【题型】解答题　【知识点】解析几何　【难度】hard
（2024·奉贤区三模）如图1：已知椭圆 $\Gamma$ 的方程为 $\dfrac{x^2{a^2} + \dfrac{y^2}{b^2} = 1 (a > b > 0)$ 和椭圆 $\tau: \dfrac{x^2{4} + \dfrac{y^2}{2} = 1$，其中 $A$, $B$ 分别是椭圆 $\tau$ 的左右顶点.

\vspace{1em}

\noindent （1）若 $A$, $B$ 恰好为椭圆 $\Gamma$ 的两个焦点，椭圆 $\Gamma$ 和椭圆 $\tau$ 有相同的离心率，求椭圆 $\Gamma$ 的方程；

\noindent （2）如图2，若椭圆 $\Gamma$ 的方程为 $\dfrac{x^2{8} + \dfrac{y^2}{4} = 1$. $P$ 是椭圆 $\tau$ 上一点，射线 $AP$, $BP$ 分别交椭圆 $\Gamma$ 于 $M$, $N$，连接 $AN$, $BM(P$, $M$, $N$ 均在 $x$ 轴上方)，求证：$NB$, $MA$ 斜率之积 $k_{NB} \cdot k_{MA}$ 为定值，求出这个定值；

\noindent （3）在（2）的条件下，若 $AN // BM$，且两条平行线的斜率为 $k(k > 0)$，求正数 $k$ 的值.
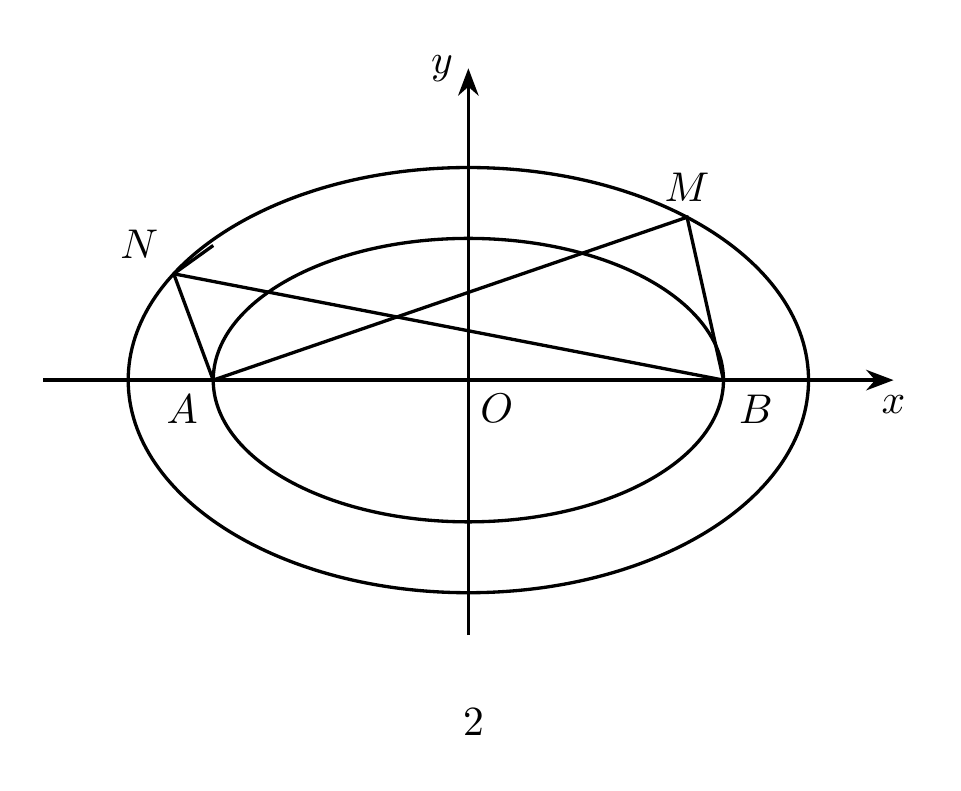
【解答】
\noindent 【分析】

\noindent （1）由题意得 $c = 2$，椭圆 $\Gamma$ 的离心率为 $\dfrac{2}{a} = \dfrac{\sqrt{2}}{2}$，结合 $a^2 = b^2 + c^2$，可求得椭圆 $\Gamma$ 的方程；

\noindent （2）设 $P(m,n)$，则 $\dfrac{m^2}{4} + \dfrac{n^2}{2} = 1$，又 $A(-2,0)$，$B(2,0)$，由两点的斜率公式整理可得结论；

\noindent （3）解法一：设 $N(x_1,\ y_1)$，$M(x_2,\ y_2)$，设直线 $AN$ 方程 $y = k(x_1 + 2)$，设直线 $BM$ 方程 $y = k(x_2 - 2)$，分别联立直线和椭圆方程后，整理可得 $x_1$，$(-x_2)$ 是方程 $(1 + 2k^2)x^2 + 8k^2x + 8(k^2 - 1) = 0$ 的两个实数根，由根与系数的关系结合 $k_{NB} \cdot k_{MA} = -\dfrac{1}{2}$ 即可求解.

\noindent 解法二：设 $N(x_1,\ y_1)$，作 $MO$ 交椭圆 $\Gamma$ 与另一点 $M'(x_2,\ y_2)$，可得到四边形 $M'BMA$ 是平行四边形，所以 $N$, $A$, $M'$ 在同一直线上，$M(-x_2,\ -y_2)$，设直线 $AN$ 方程 $y = k(x + 2)$，联立直线和椭圆的方程，整理得 $(1 + 2k^2)x^2 + 8k^2x + 8(k^2 - 1) = 0$，由根与系数的关系结合 $k_{NB} \cdot k_{MA} = -\dfrac{1}{2}$ 即可求解.

\vspace{1em}

\noindent 【解答】

\noindent （1）解：椭圆 $\tau: \dfrac{x^2}{4} + \dfrac{y^2}{2} = 1$ 的离心率为 $\dfrac{\sqrt{2}}{2}$，

\noindent $B(2,0)$，即 $c = 2$，

\noindent 所以 $\dfrac{2}{a} = \dfrac{\sqrt{2}}{2}$，$a = 2\sqrt{2}$，$b^2 = a^2 - 4 = 4$，

\noindent 所以椭圆 $\Gamma$ 的方程为 $\dfrac{x^2}{8} + \dfrac{y^2}{4} = 1$.

\vspace{1em}

\noindent （2）证明：设 $P(m,n)$，则 $\dfrac{m^2}{4} + \dfrac{n^2}{2} = 1$，$NB$, $MA$ 的斜率即为 $PB$, $PA$ 的斜率，

\noindent 因为 $A(-2,0)$，$B(2,0)$，

\noindent 所以 $k_{NB} = \dfrac{n}{m - 2}$，$k_{MA} = \dfrac{n}{m + 2}$，

\noindent 所以 $k_{NB} \cdot k_{MA} = \dfrac{n}{m - 2} \cdot \dfrac{n}{m + 2} = \dfrac{n^2}{m^2 - 4} = \dfrac{2 - \dfrac{m^2}{2}}{m^2 - 4} = -\dfrac{1}{2}$，

\noindent 故 $NB$, $MA$ 斜率之积 $k_{NB} \cdot k_{MA}$ 为定值 $-\dfrac{1}{2}$.

\vspace{1em}

\noindent （3）解法一：设 $N(x_1,\ y_1)$，$M(x_2,\ y_2)$，由于 $k > 0$，所以 $x_N > x_A = -2$，$x_M > x_B = 2$，

\noindent 设直线 $AN$ 方程 $y = k(x_1 + 2)$，设直线 $BM$ 方程 $y = k(x_2 - 2)$，

\noindent 联立 $\begin{cases} y_1 = k(x_1 + 2) \\ x_1^2 + 2y_1^2 = 8 \end{cases}$，得到 $(1 + 2k^2)x_1^2 + 8k^2x_1 + 8(k^2 - 1) = 0$，

\noindent 联立 $\begin{cases} y_2 = k(x_2 - 2) \\ x_2^2 + 2y_2^2 = 8 \end{cases}$，得到 $(1 + 2k^2)x_2^2 - 8k^2x_2 + 8(k^2 - 1) = 0$，

\noindent $x_1 + x_2 > (-2) + 2 = 0$，所以 $x_1 \neq (-x_2)$，所以 $x_1$，$(-x_2)$ 是方程 $(1 + 2k^2)x^2 + 8k^2x + 8(k^2 - 1) = 0$ 的两个实数根，

\noindent $\triangle > 0$ 恒成立，$\begin{cases} x_1 - x_2 = -\dfrac{8k^2}{1 + 2k^2} \\ -x_1x_2 = \dfrac{8(k^2 - 1)}{1 + 2k^2} \end{cases}$，

\noindent $k_{NB} \cdot k_{MA} = \dfrac{y_1}{x_1 - 2} \cdot \dfrac{y_2}{x_2 + 2} = \dfrac{k^2(x_1 + 2)(x_2 - 2)}{(x_1 - 2)(x_2 + 2)} = -\dfrac{1}{2}$，

\noindent 整理得：$(2k^2 + 1)x_1x_2 - (4k^2 - 2)(x_1 - x_2) - (8k^2 + 4) = 0$，

\noindent $(2k^2 + 1)\dfrac{8(1 - k^2)}{1 + 2k^2} + (4k^2 - 2)\dfrac{8k^2}{1 + 2k^2} - (8k^2 + 4) = 0$，

\noindent 所以 $k^2 = \dfrac{1}{6}$，$k = \dfrac{\sqrt{6}}{6}$.

\vspace{1em}

\noindent 解法二：设 $N(x_1,\ y_1)$，作 $MO$ 交椭圆 $\Gamma$ 与另一点 $M'(x_2,\ y_2)$，

\noindent 根据椭圆中心对称得 $MO = M'O$，

\vspace{1em}

\noindent 由 $AO = OB$ 可得到四边形 $M'BMA$ 是平行四边形，

\noindent 所以 $N$, $A$, $M'$ 在同一直线上，$M(-x_2,\ -y_2)$，

\noindent 设直线 $AN$ 方程 $y = k(x + 2)$，联立 $\begin{cases} y = k(x + 2) \\ x^2 + 2y^2 = 8 \end{cases}$，

\noindent 得 $(1 + 2k^2)x^2 + 8k^2x + 8(k^2 - 1) = 0$，$\triangle > 0$ 恒成立，

\noindent $\begin{cases} x_1 + x_2 = -\dfrac{8k^2}{1 + 2k^2} \\ x_1x_2 = \dfrac{8(k^2 - 1)}{1 + 2k^2} \end{cases}$，

\noindent $k_{NB} \cdot k_{MA} = \dfrac{y_1}{x_1 - 2} \cdot \dfrac{-y_2}{-x_2 + 2} = \dfrac{y_1y_2}{(x_1 - 2)(x_2 - 2)} = \dfrac{k^2(x_1 + 2)(x_2 + 2)}{(x_1 - 2)(x_2 - 2)} = -\dfrac{1}{2}$，

\noindent 整理得 $(2k^2 + 1)x_1x_2 + (4k^2 - 2)(x_1 + x_2) + (8k^2 + 4) = 0$，

\noindent $(2k^2 + 1)\dfrac{8(k^2 - 1)}{1 + 2k^2} - (4k^2 - 2)\dfrac{8k^2}{1 + 2k^2} + (8k^2 + 4) = 0$，

\noindent 解得 $k^2 = \dfrac{1}{6}$，$k = \dfrac{\sqrt{6}}{6}$.

\vspace{1em}

\noindent 【点评】本题考查椭圆的方程及性质，考查联立直线和椭圆的方程解决综合问题，属于难题.
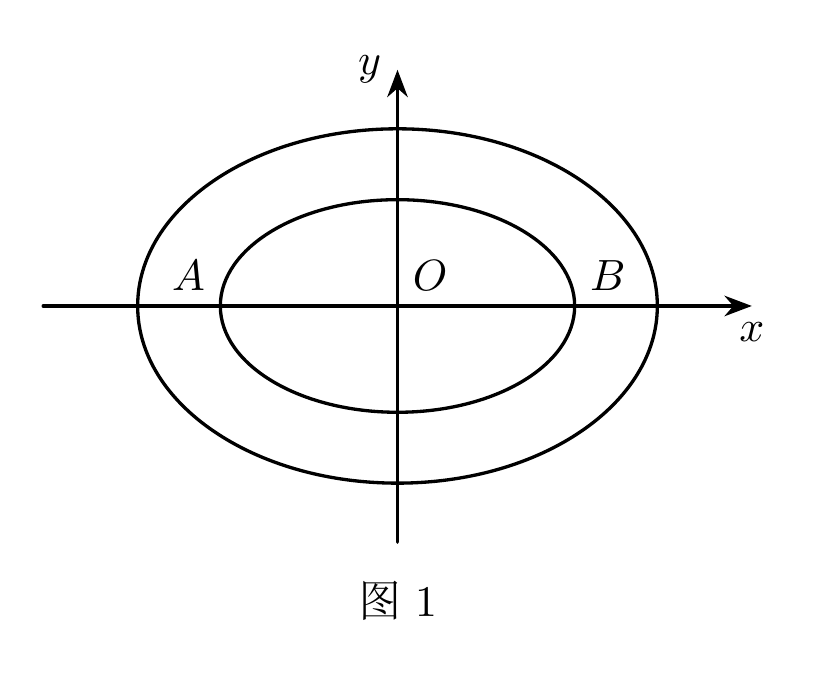